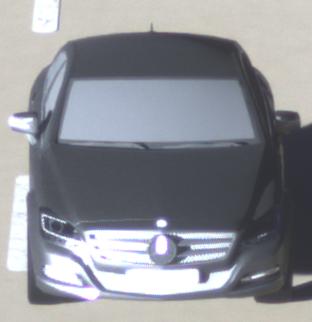
Make: Mercedes-Benz
Model: CLS Coupé 350
Detailed model: CLS-Class (218) Coupé
Model produced from: 2011/01
Model produced until: 2014/07
Doors: 4
Color: gray
Road condition: dry road
Daytime: sunrise or sunset
Contrast: low contrast